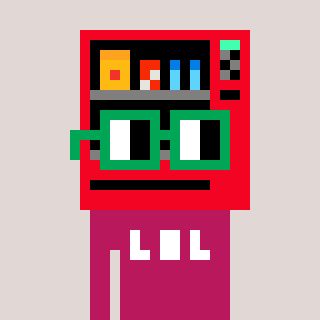
a pixel art character with square green glasses, a vending machine-shaped head and a darkpink-colored body on a warm background